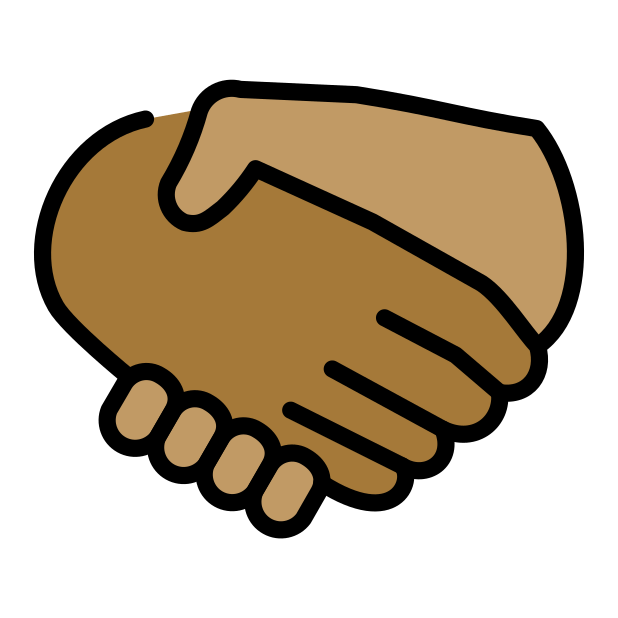
handshake: medium-dark skin tone, medium skin tone